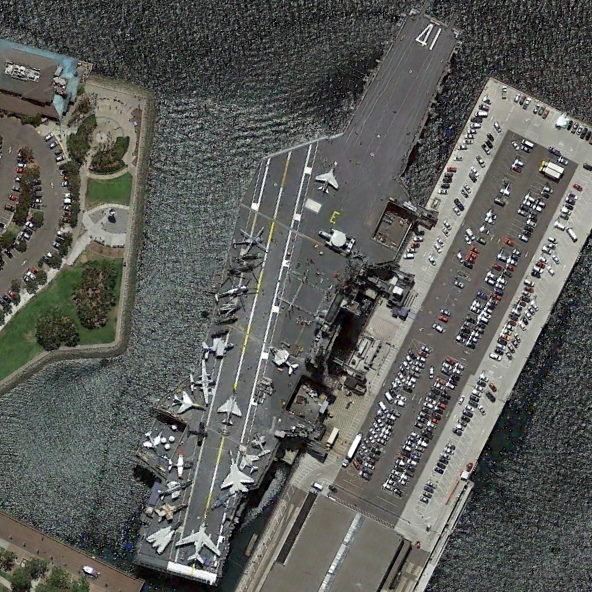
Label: aircraft_carrier